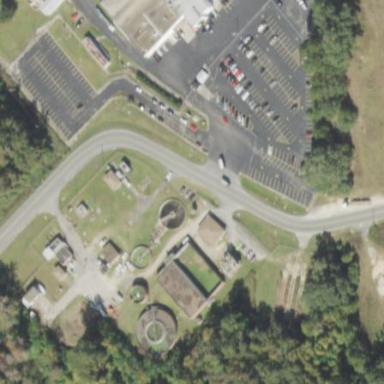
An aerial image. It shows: View of wastewater plant.